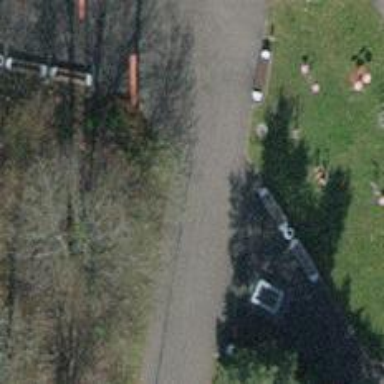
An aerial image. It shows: Bench.